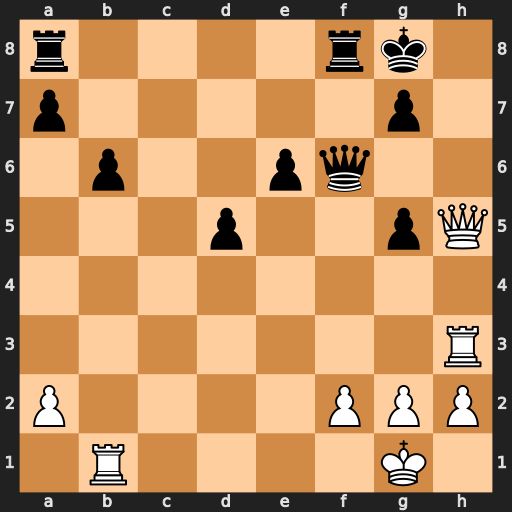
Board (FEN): r4rk1/p5p1/1p2pq2/3p2pQ/8/7R/P4PPP/1R4K1
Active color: w
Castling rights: -
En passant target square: -
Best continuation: Qh7+ Kf7 Rf3 Qxf3 gxf3